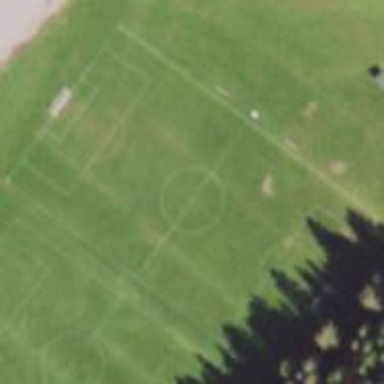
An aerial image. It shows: Soccer pitch for leisure land activities.